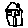
Label: house